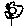
Label: flower